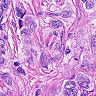
Metastatic tissue present: yes